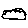
Label: cloud